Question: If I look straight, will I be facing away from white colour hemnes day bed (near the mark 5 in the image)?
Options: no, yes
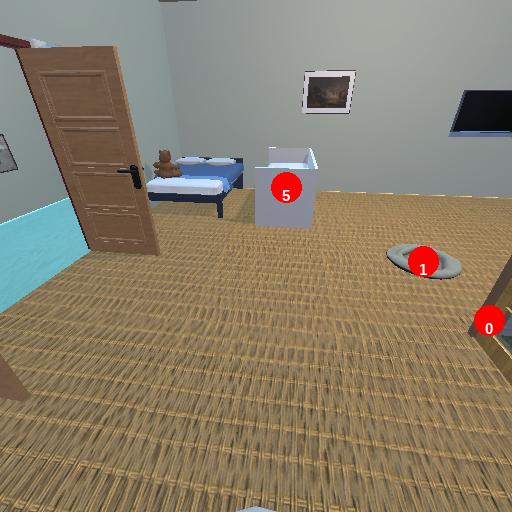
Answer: no